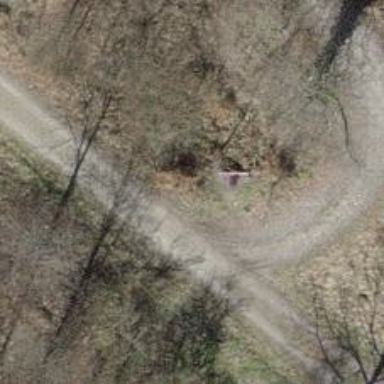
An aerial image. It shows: Bench.